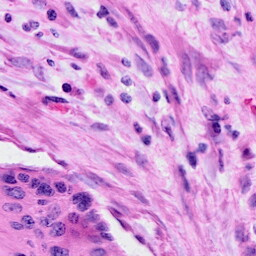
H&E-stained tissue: Cervix